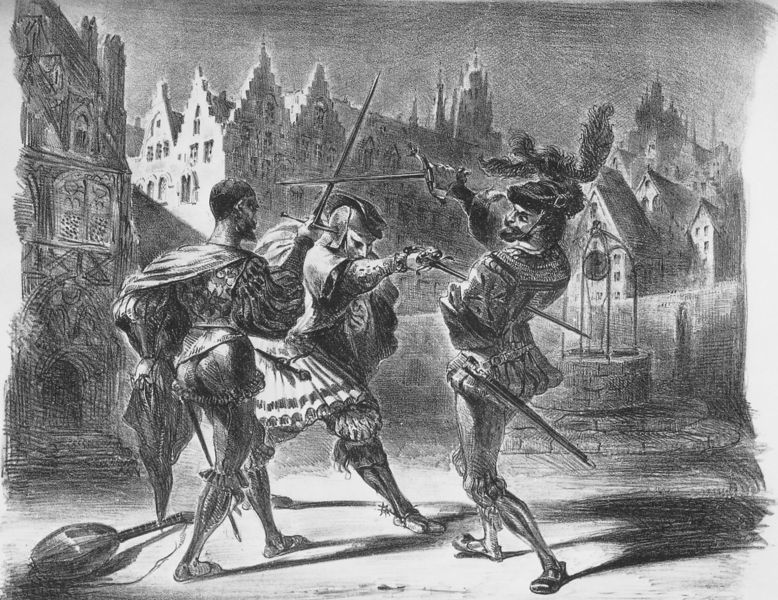
Titel: Duell von Faust und Valentin (Duel de Faust et de Valentin)
Künstler: Eugène Delacroix
Institution: New York, The Metropolitan Museum of  Art
Schlagwörter: angriff, himmel, kampf, kopf, schatten, weiß, stadt, fenster, grau, hut, licht, männer, schwarz, strasse, tür, zeichnung, gebäude, haus, schirm, rock, federn, tod, instrument, häuser, kirche, mantel, drei, gitarre, musik, musiker, brunnen, bogen, fassade, giebel, graphik, platz, schlacht, soldaten, musikinstrument, scheide, strümpfe, neger, eingang, tusche, stich, schwarzweiß, schwert, schwerter, streit, degen, helm, stiefel, ritter, kämpfen, geige, schwarzer, teufel, dolch, mittelalter, fechten, duell, laute, mandoline, töten, leipzig, nürnberg, stufengiebel, verteidigung, kavalier, kamof, barrt, po, lampf, durchstoß, helabarden duell, burghof im mittelalter, duelanten